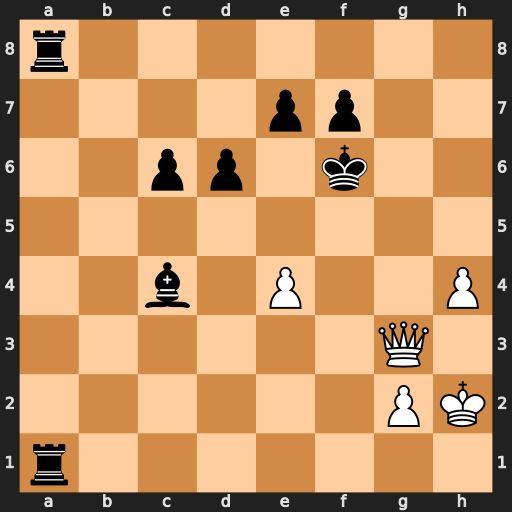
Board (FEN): r7/4pp2/2pp1k2/8/2b1P2P/6Q1/6PK/r7
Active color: w
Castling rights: -
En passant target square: -
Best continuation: Qg5+ Ke6 Qf5#